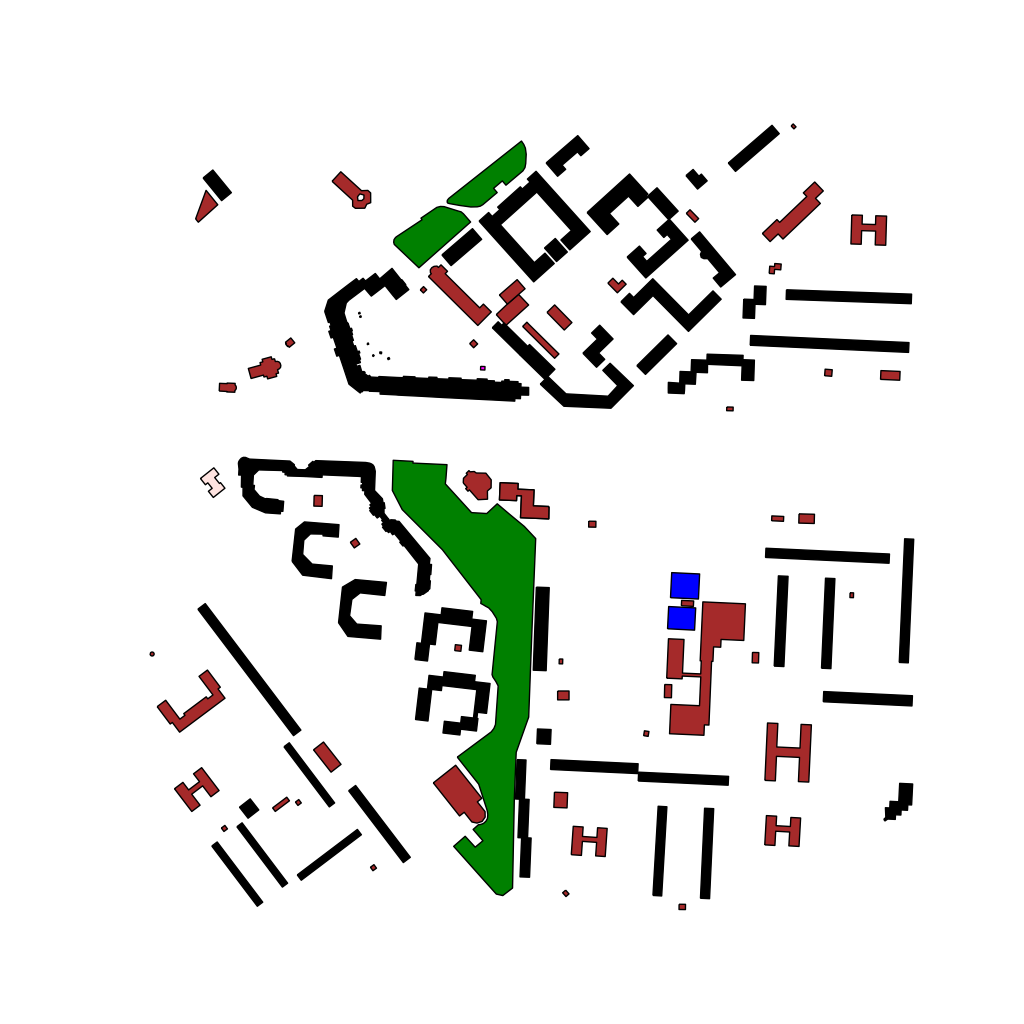
Tags: overhead vector_map, business, recreation, residential, special, modern, soviet, high_rise, individual_rise, low_rise, medium_rise, density_2, Building, Facility, Gas, Park, Police, Sportpl, 1.0 km²